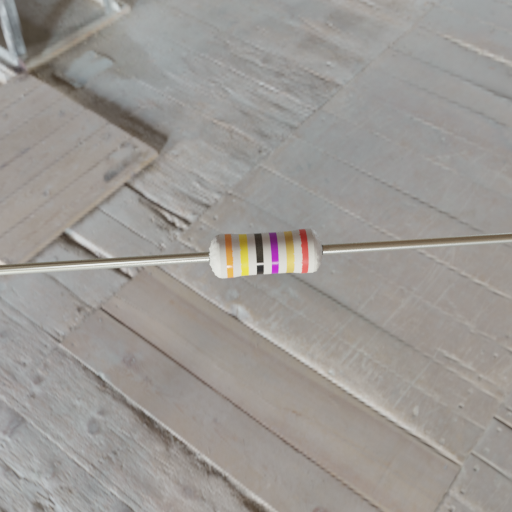
Resistor colour bands (in order): orange, yellow, black, violet, gold, red